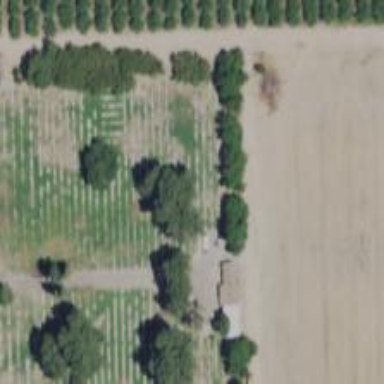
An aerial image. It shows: Cemetery.